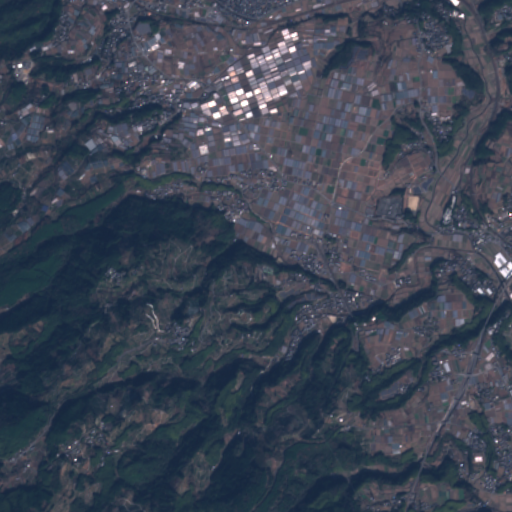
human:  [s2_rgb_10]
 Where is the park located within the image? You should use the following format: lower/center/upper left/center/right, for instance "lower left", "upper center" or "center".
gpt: The park is located in the upper right of the image.
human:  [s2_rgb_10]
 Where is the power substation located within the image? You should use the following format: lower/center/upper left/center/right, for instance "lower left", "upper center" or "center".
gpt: The power substation is located in the center right of the image.
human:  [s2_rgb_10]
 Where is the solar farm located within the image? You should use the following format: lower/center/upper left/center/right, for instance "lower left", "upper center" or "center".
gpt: The solar farm is located in the upper right of the image.
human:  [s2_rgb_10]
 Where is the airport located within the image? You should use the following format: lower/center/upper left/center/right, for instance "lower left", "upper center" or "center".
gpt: There is no airport in the image.